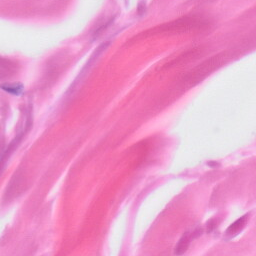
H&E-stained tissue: Skin